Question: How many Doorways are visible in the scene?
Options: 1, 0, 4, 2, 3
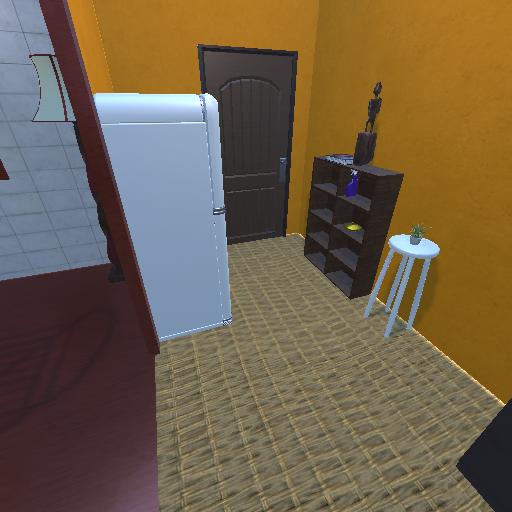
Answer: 1